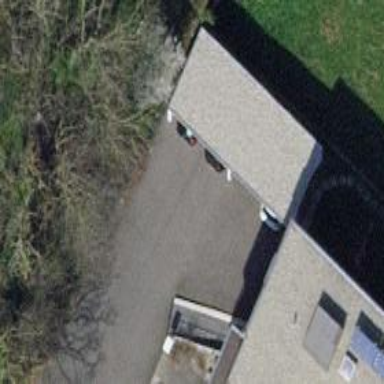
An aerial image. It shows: Group of garages.